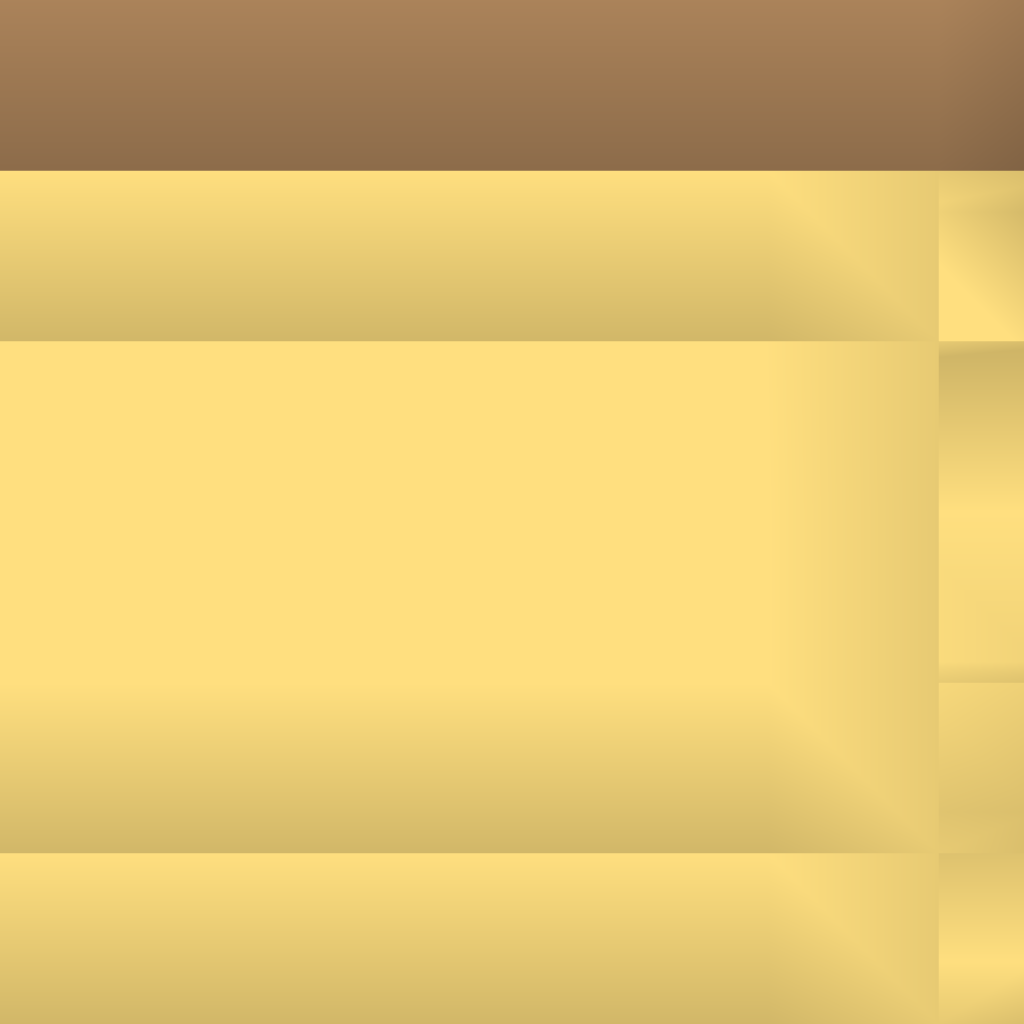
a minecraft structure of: Small Arabian House bad low quality